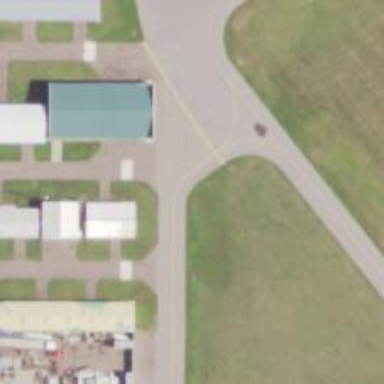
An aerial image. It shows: View of taxiway at the airport.